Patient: sex F, age 63
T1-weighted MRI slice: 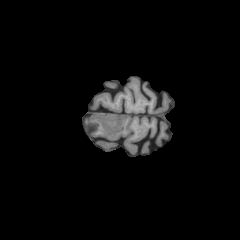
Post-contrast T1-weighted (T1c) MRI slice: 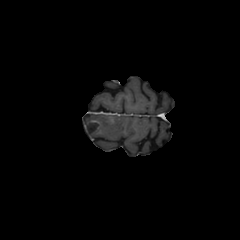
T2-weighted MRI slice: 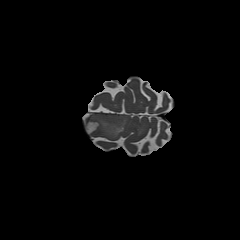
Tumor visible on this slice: yes
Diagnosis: Glioblastoma, IDH-wildtype
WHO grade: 4